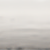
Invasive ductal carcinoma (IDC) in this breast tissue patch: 0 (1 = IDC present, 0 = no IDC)